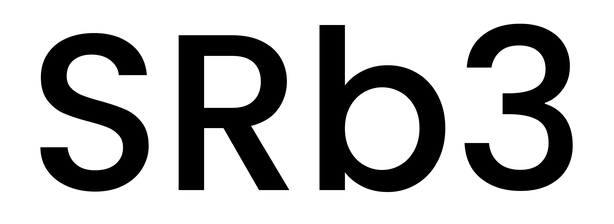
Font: Poppins-Medium